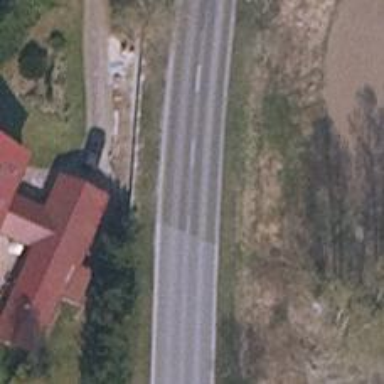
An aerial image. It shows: Asphalt road classified as primary highway.